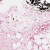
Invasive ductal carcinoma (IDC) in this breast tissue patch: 0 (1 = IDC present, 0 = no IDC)